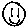
Label: smiley face